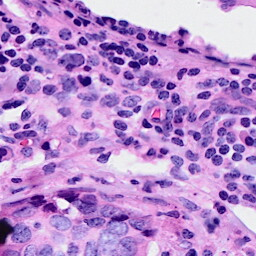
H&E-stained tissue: Breast